Question: Im trying to clear floats on my left-container and right-container using a div but its not clearing the floats..
Both the left and right container are populated using Jquery once the document is loaded..
How can I fix this issue?
CSS
'''
#container{
height:75%;
background-color:white
}
#left-container{
height:100px;
width:23%;
float:left;
border-right:1px #254117;
}
#right-container{
height:100px;
width:76%;
float:left;
}
'''
HTML
'''
<div id="container">
<div id="left-container">
{% include "leftcontainer.html" %}
</div>
<div id="right-container">
{% block right-container %}
{% endblock %}
</div>
<div id="float-container" style="clear: both;overflow:hidden"></div>
</div>
'''

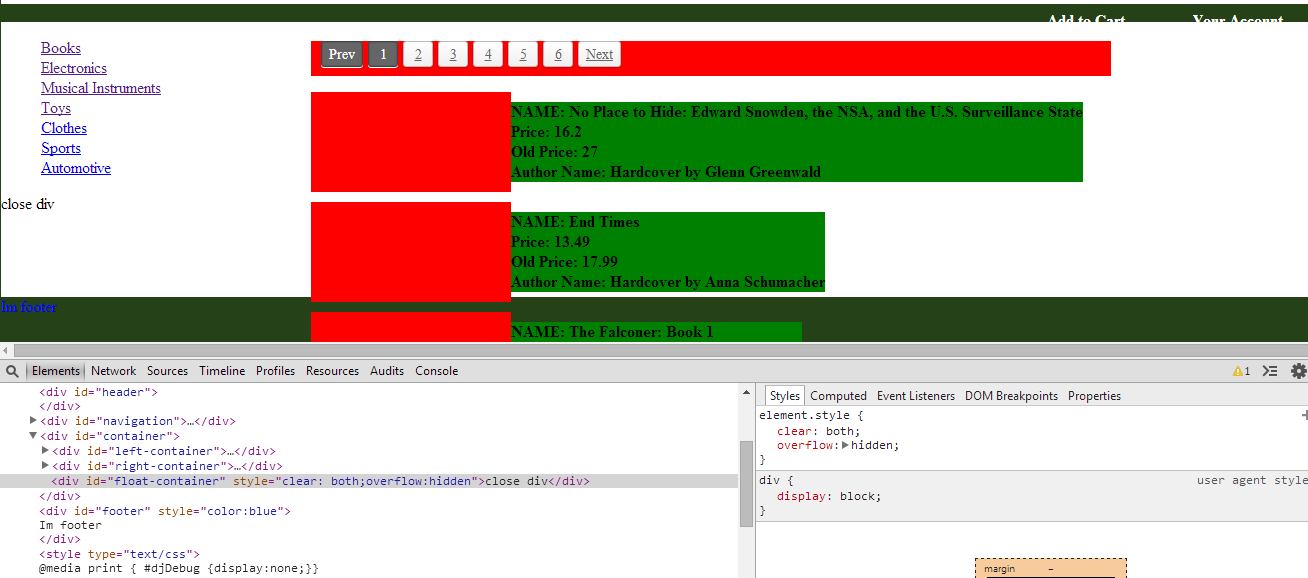
Answer: In this example, you have set the height of the floated elements to 'height: 100px', which means that most of your content on the right container is actually triggering an overflow condition.
Two things can happen.
In the first case, since your '#container' has a height of 75%, which may be tall enough to contain your overflowing content, your floated content will not need any clearing since the following inflow content will start right after the bottom edge of '#container'.
In the second case, '#container' is too short to contain the overflowing content, so the inflow content still starts at the bottom edge of the parent container but the overflowing content from the right floated child overlaps.
See demo: <URL>
This situation can be improved but the fix depends on how you want the layout to work.
(The 100px height is confusing the issue a bit, so some clarification is needed.)